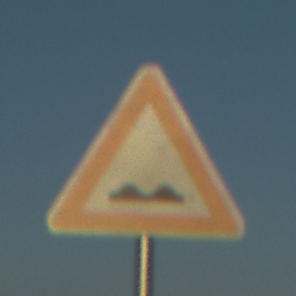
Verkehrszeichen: UnebeneFahrbahn
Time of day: SunriseSunset
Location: Outdoor (Beach)
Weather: Clear
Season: NotSpecified
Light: Natural